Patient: sex M, age 78
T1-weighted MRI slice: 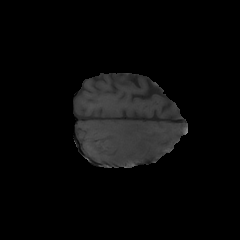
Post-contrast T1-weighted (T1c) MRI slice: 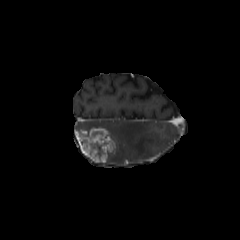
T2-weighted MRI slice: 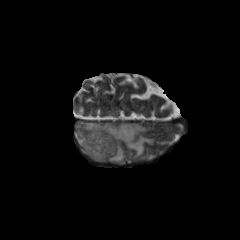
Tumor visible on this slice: yes
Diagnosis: Glioblastoma, IDH-wildtype
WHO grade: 4